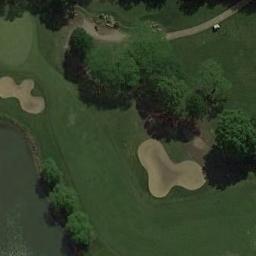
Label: golf_course